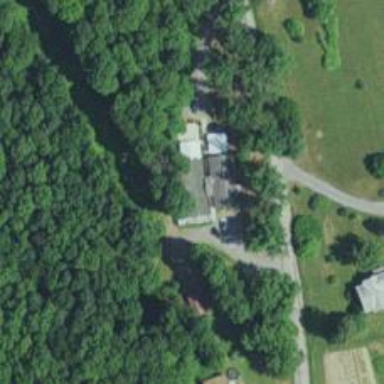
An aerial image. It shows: Animal shelter.